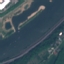
Land use / land cover class: River